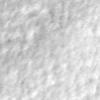
Label: no_change